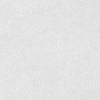
Atmospheric dust classification: dusty